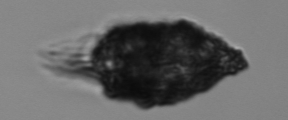
Label: Tintinnopsis